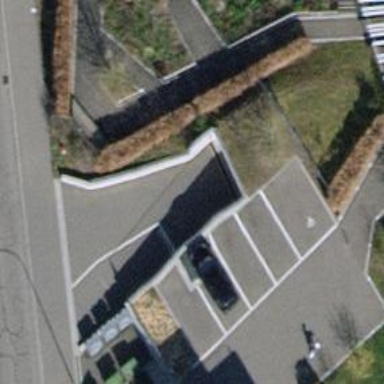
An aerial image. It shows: Parking entrance.